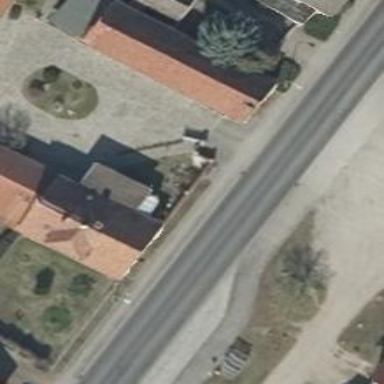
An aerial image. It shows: House with flat grey roof.